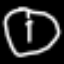
Label: clock